Question: In application, Whenever i move bewteen tabs a full menu, copy, switch application pop up open.

To prevent this i override navigationClick method.
Now pop is not shown. In my second tab i have implemented drop down list. Because i have override navigationClick method when i click on drop down list it is not showing me list of items.
Any idea will be apperciated.
Here is navigationClick implementation:
'''
public boolean navigationClick(int status, int time) {
return true;
}
'''
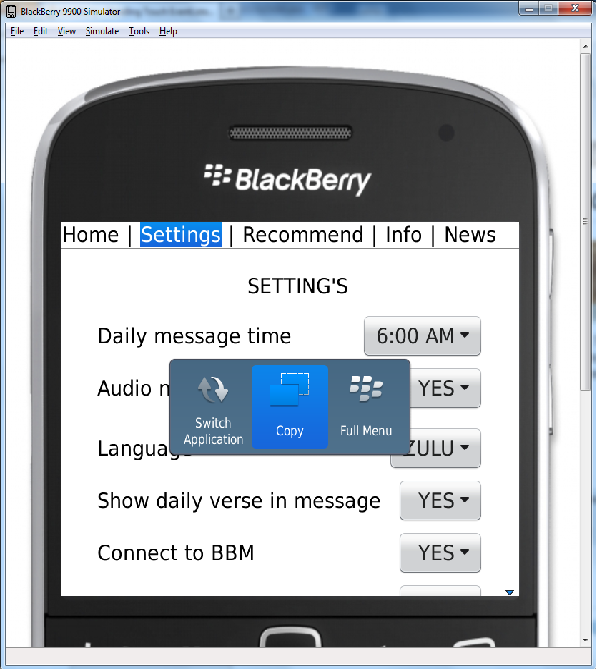
Answer: I solved this problem by implementing navigationClick() while creating lablelField
'''
tab5 = new LabelField("News", LabelField.FOCUSABLE | LabelField.HIGHLIGHT_SELECT)
{
public boolean navigationClick(int status, int time)
{
return true;
}
};
'''